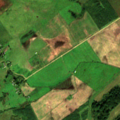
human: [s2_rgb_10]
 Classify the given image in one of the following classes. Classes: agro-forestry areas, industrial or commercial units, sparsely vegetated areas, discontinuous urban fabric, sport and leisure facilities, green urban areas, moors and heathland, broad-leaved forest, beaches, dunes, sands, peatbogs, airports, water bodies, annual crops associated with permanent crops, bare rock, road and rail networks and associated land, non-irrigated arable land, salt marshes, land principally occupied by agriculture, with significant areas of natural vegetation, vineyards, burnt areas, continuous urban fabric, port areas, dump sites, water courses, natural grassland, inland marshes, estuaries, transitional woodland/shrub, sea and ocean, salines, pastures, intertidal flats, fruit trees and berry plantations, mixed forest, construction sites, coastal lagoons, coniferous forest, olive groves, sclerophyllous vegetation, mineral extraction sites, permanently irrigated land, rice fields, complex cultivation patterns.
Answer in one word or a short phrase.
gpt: non-irrigated arable land, pastures, complex cultivation patterns, land principally occupied by agriculture, with significant areas of natural vegetation, transitional woodland/shrub